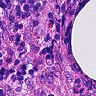
Metastatic tissue present: no